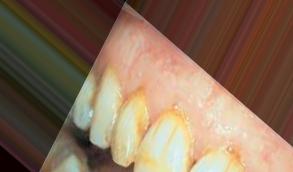
Condition: Tooth Discoloration